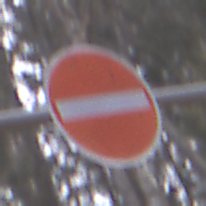
Verkehrszeichen: VerbotDerEinfahrt
Umgebung: Outdoor, Nature
Tageszeit: Midday
Wetter: Overcast
Licht: Natural
Jahreszeit: Autumn
Kontrast: LowContrast